Interaction volume radius: 5 \u00c5
Interaction volume height: 15 \u00c5
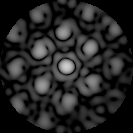
Disorder parameter: 0.3937